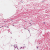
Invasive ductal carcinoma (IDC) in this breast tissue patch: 0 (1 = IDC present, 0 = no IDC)